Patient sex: M
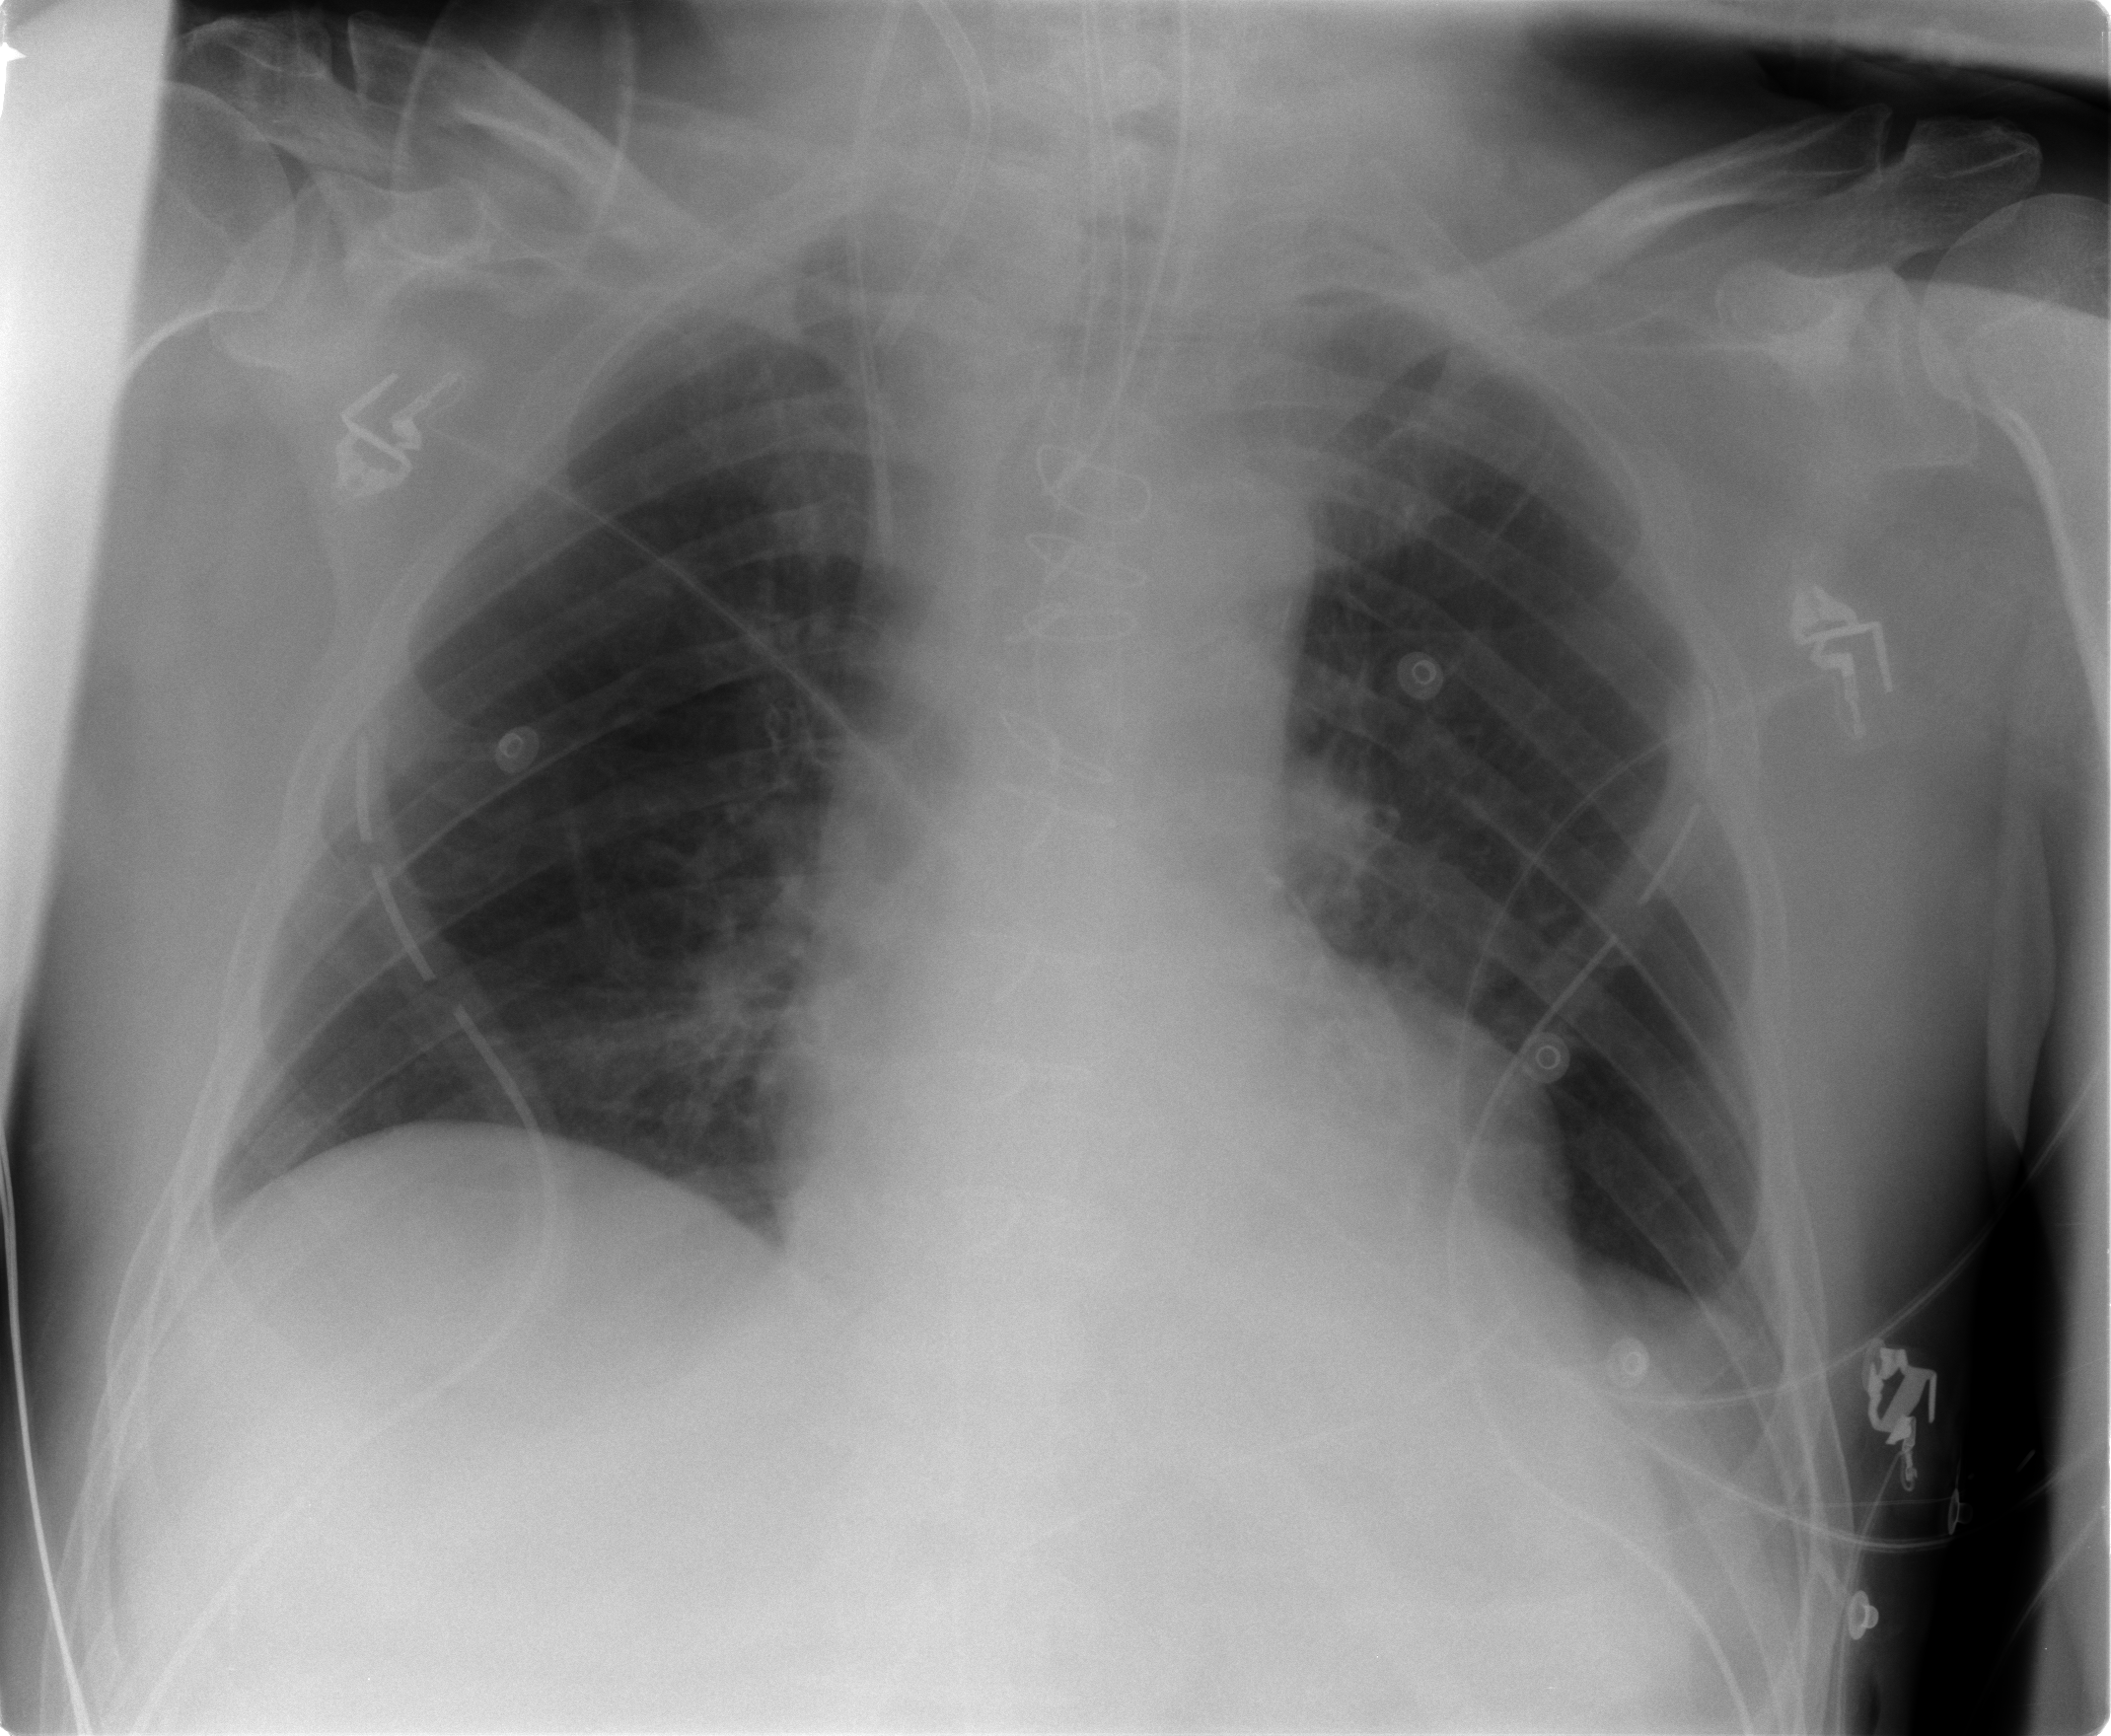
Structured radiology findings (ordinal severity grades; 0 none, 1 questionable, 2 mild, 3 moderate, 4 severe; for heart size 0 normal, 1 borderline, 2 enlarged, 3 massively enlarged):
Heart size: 0
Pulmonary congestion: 1
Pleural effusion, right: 0
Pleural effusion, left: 2
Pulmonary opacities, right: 0
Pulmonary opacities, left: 0
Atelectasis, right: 0
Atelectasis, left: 0